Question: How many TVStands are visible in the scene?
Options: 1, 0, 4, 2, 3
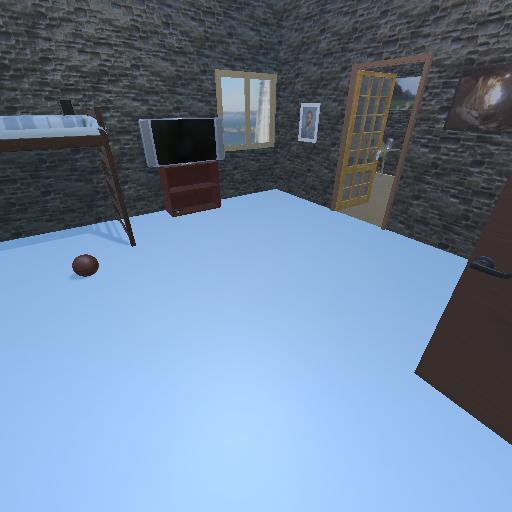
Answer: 1